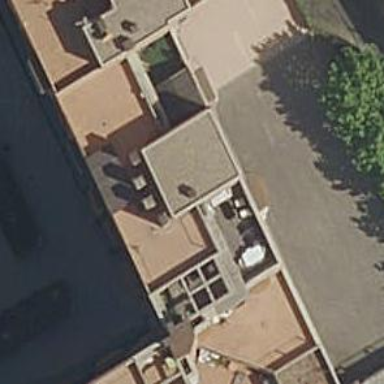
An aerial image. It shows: Part of building.